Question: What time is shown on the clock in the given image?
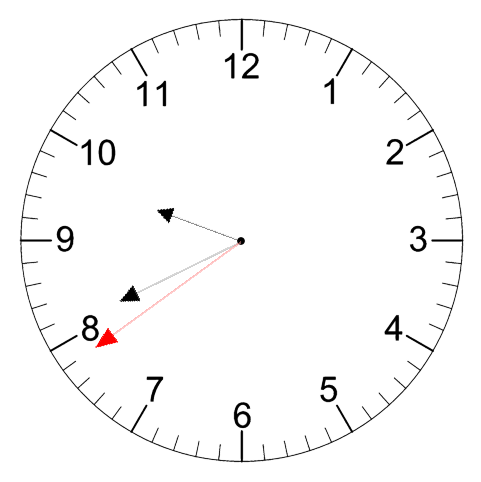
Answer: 09:40:39